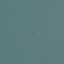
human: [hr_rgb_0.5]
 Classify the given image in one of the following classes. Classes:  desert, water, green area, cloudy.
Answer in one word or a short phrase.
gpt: water